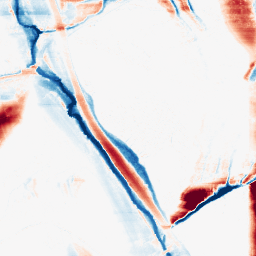
Category: morphological
Decomposition family: morphological_ellipse
Decomposition parameters: operation: average
width: 5
height: 50
Upsampling method: bicubic
Upsampling parameters: scale: 4
Upsampling scale: 4